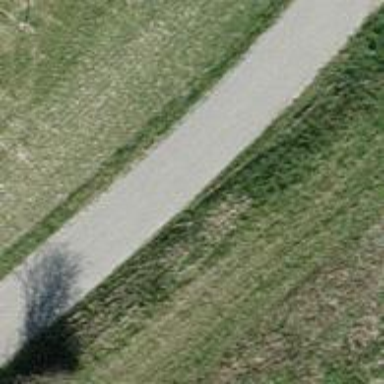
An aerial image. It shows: Unclassified road with grade 1 track type.